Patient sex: F
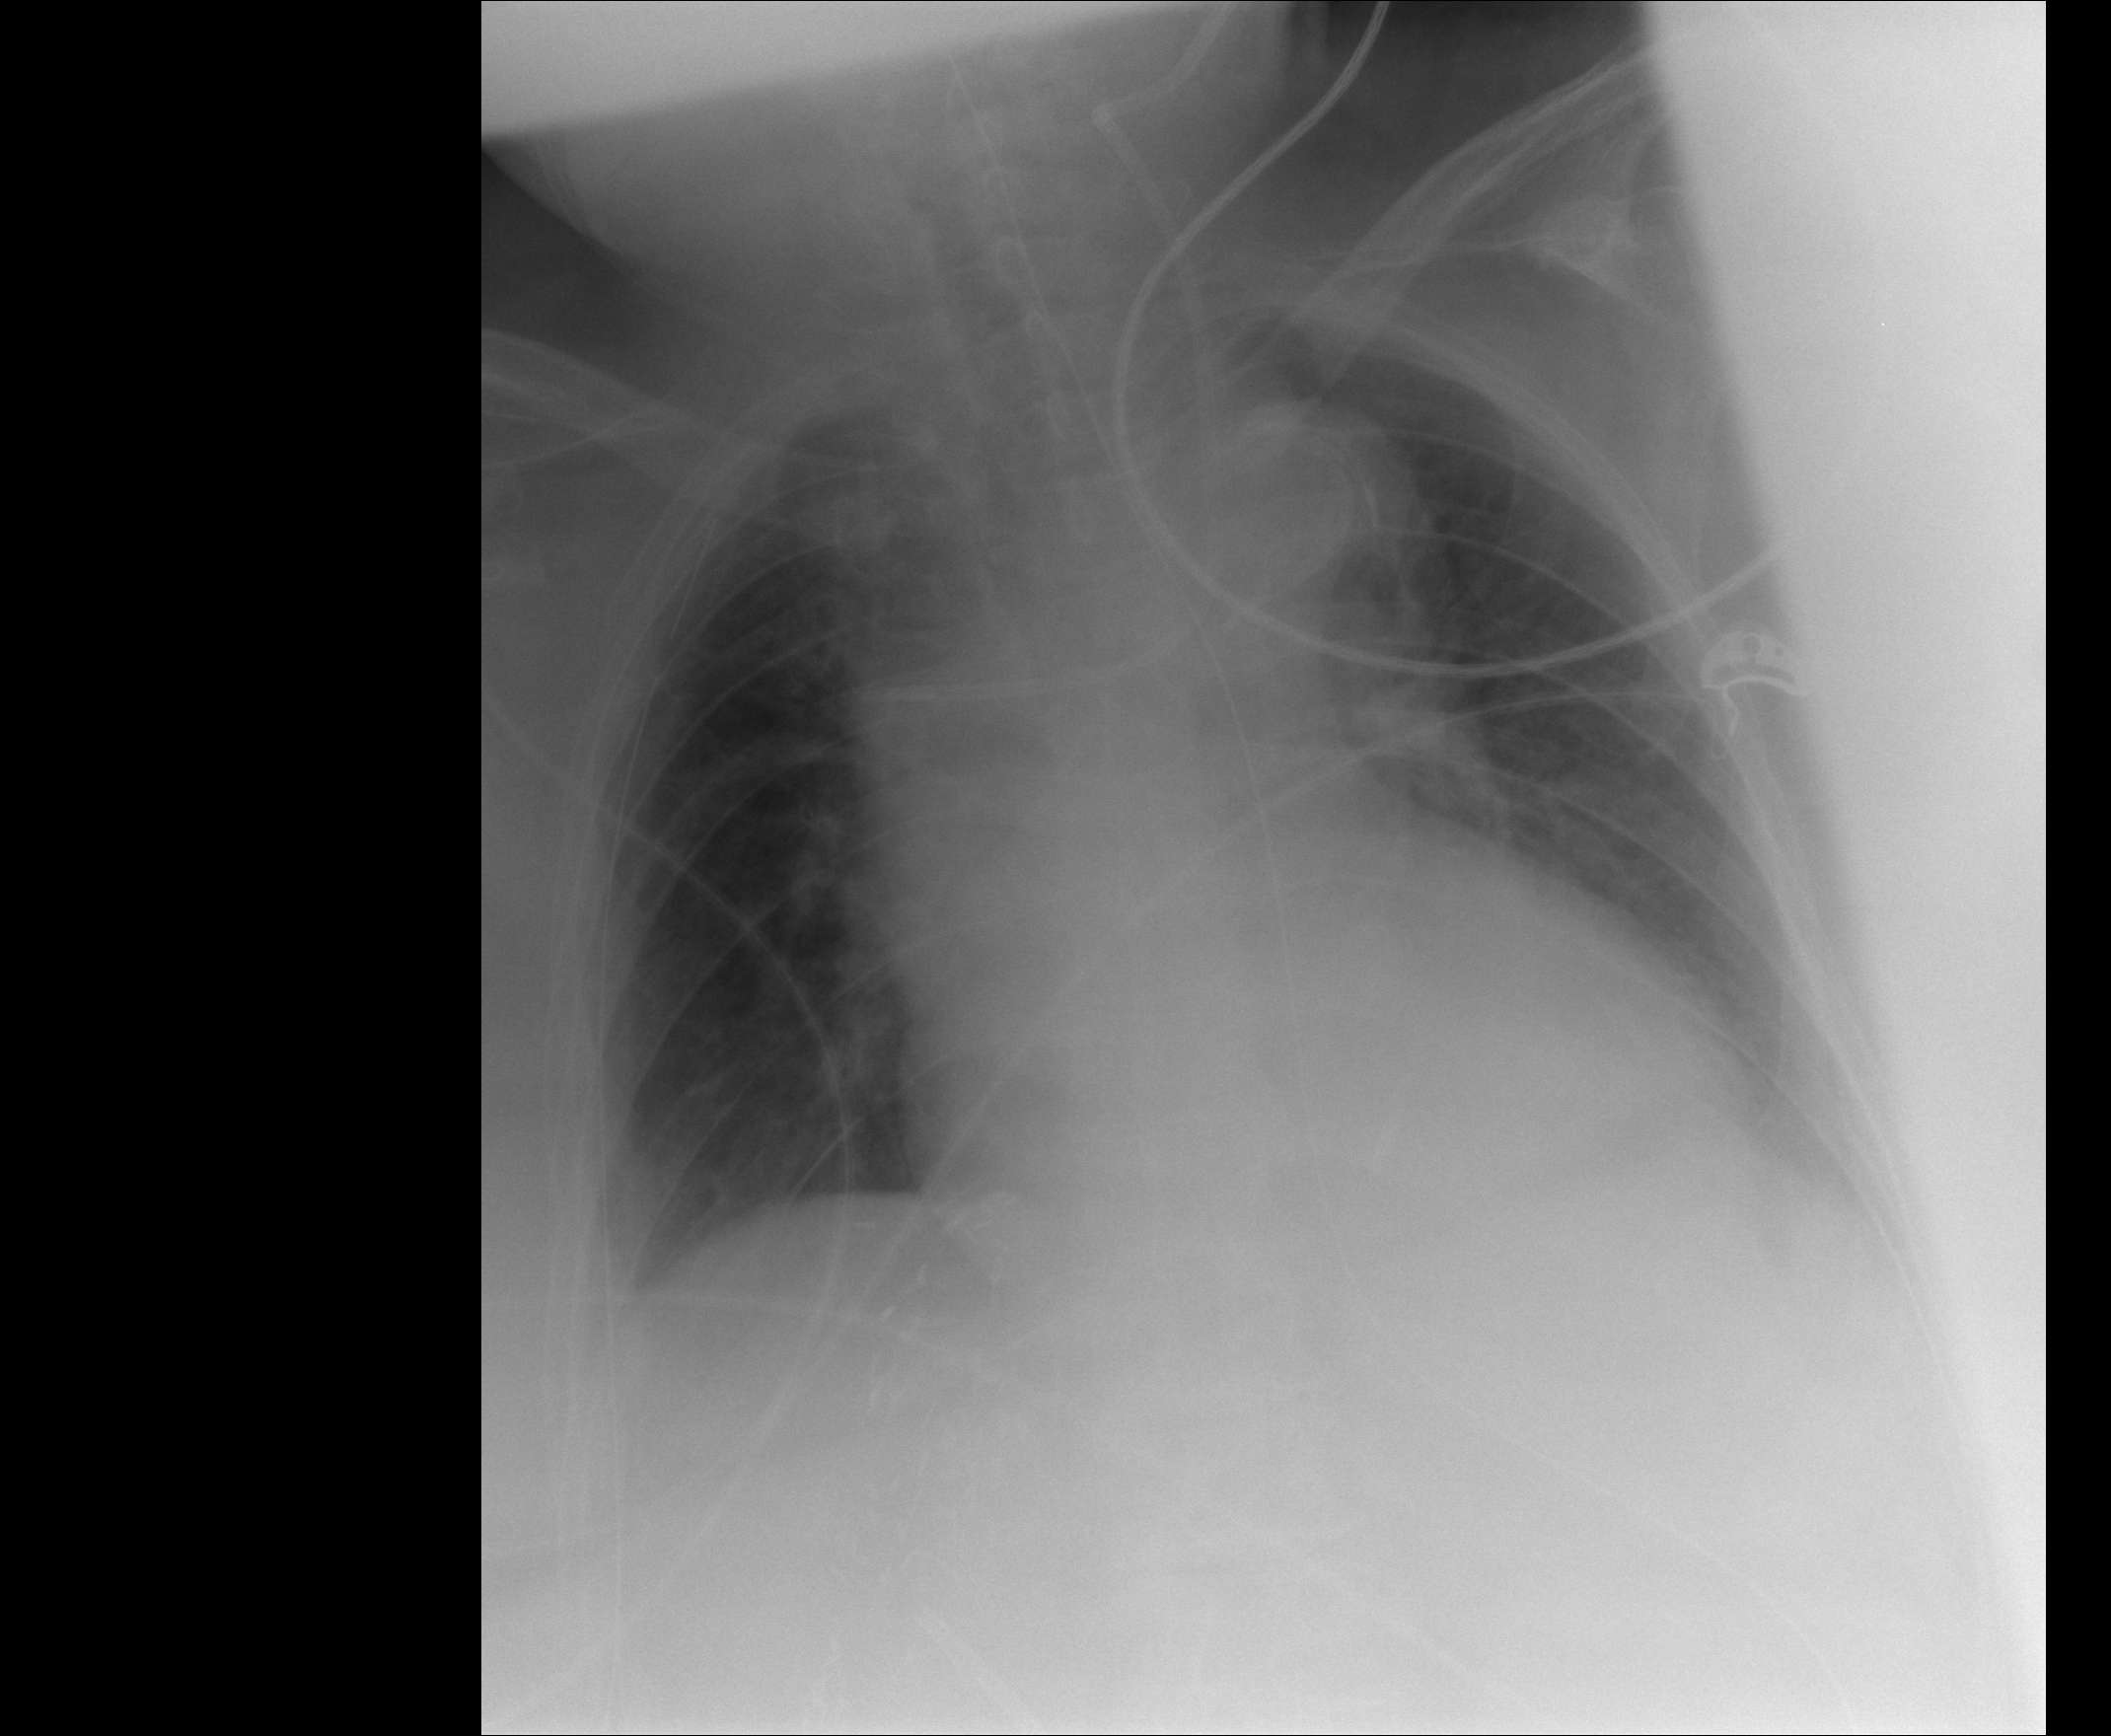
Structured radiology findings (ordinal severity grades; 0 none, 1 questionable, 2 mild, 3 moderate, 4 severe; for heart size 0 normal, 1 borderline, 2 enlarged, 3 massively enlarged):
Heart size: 2
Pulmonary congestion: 0
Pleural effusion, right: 0
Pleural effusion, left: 1
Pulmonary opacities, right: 0
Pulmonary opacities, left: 0
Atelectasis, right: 0
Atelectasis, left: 1